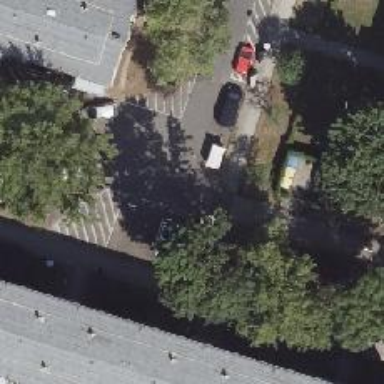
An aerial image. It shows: Asphalt road designated for service vehicles.